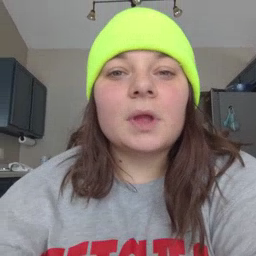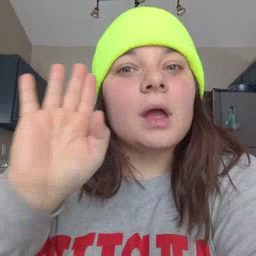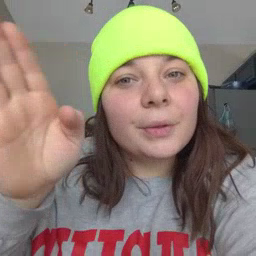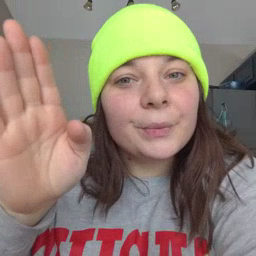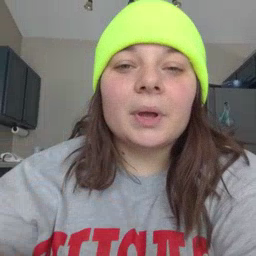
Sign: hello